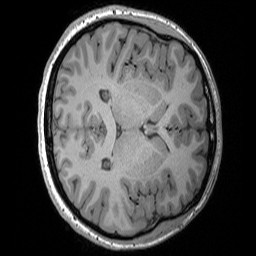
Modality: T1w
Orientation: axial
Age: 19
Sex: female
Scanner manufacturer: siemens
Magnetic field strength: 3 T
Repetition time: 1.9 s
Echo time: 0.00302 s